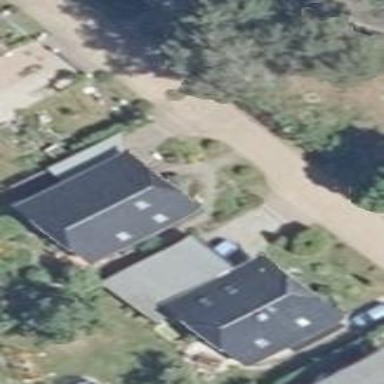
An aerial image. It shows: Terrace building.